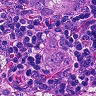
Metastatic tissue present: yes